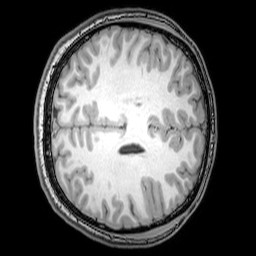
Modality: T1w
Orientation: axial
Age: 20
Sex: male
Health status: healthy
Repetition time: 0.081 s
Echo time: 0.037 s